【题型】选择题　【知识点】解析几何　【难度】easy
已知直线$l:x=-5$，点$P(3,0)$，点$A(4,1)$，动点$Q$到点$P$的距离比到直线$l$的距离小2，则$|QA|+|QP|$的最小值为（ ）

\noindent A．$4$ \quad B．$6$ \quad C．$7$ \quad D．$8$
【解答】
\noindent 【答案】C

\noindent 【分析】利用定义法可求抛物线方程，也可以利用几何关系代入坐标公式求出抛物线方程，再利用抛物线的几何性质转化线段可求和的最小值.

\noindent 【详解】方法一：设$Q(x,y).\because$点$P(3,0)$，直线$l:x=-5$，
\noindent 动点$Q$到点$P$的距离比到直线$l$的距离小2，
\noindent $\therefore \sqrt{(x-3)^2+(y-0)^2}+2=|x-(-5)|$，化简得$y^2=12x$，
\noindent 即点$Q$的轨迹是以$P(3,0)$为焦点，以直线$x=-3$为准线的抛物线.

\noindent 方法二：设$Q(x,y).\because$点$P(3,0)$，直线$l:x=-5$，
\noindent 动点$Q$到点$P$的距离比到直线$l$的距离小2，
\noindent $\therefore$动点$Q$到点$P$的距离等于到直线$x=-3$的距离，
\noindent $\therefore$点$Q$的轨迹是以$P(3,0)$为焦点，以直线$x=-3$为准线的抛物线，
\noindent 即抛物线方程为$y^2=12x$.

\noindent 如图，过点$Q$作准线的垂线，垂足为$B$，由抛物线的定义，得$|QP|=|QB|$，
\noindent 则$|QA|+|QP|=|QA|+|QB|$，当$A,Q,B$三点共线时，
\noindent $|QA|+|QP|$取得最小值，最小值为$|AB|=4+3=7$.

\noindent 故选：C.
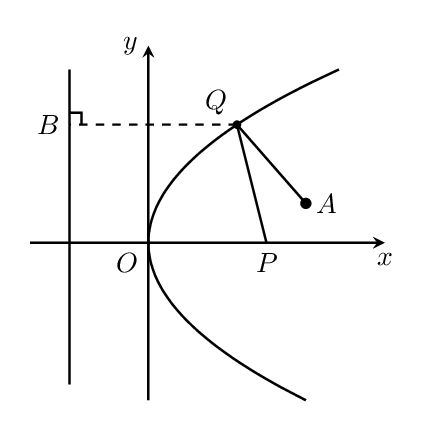